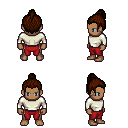
a pixel art fantasy rpg character, male body template, human, dark skin, white long-sleeve shirt, red pants, brown short topknot hairstyle, four views (front, back, left, right), 2x2 character sprite sheet, small pixel art, hard edges, no anti-aliasing